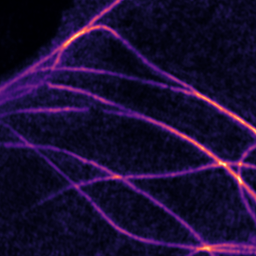
Label: Super-resolution Microtubules image